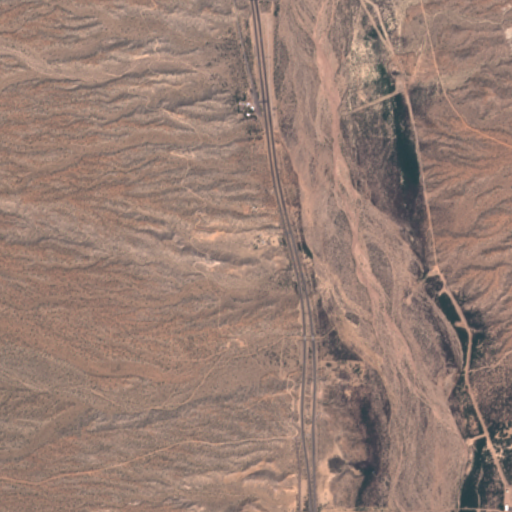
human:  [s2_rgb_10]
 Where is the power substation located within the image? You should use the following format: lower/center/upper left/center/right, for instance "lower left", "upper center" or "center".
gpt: The power substation is located in the lower center of the image.
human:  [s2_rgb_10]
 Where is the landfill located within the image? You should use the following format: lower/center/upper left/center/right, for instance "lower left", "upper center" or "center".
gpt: There is no landfill in the image.